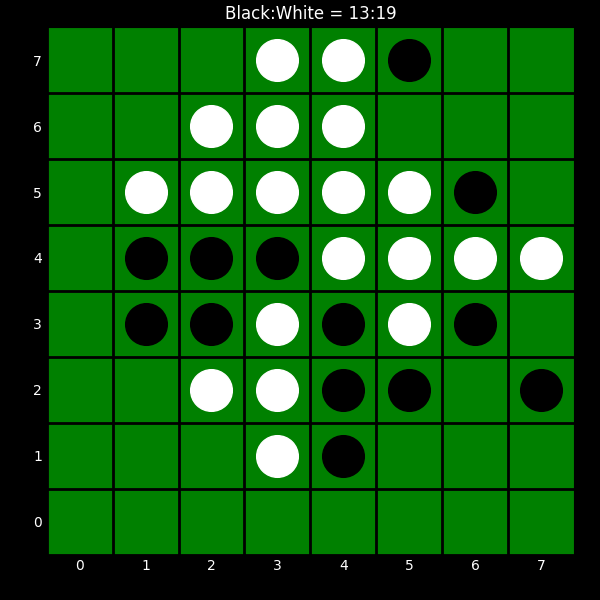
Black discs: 13
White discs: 19